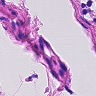
Metastatic tissue present: no